Chest X-ray:
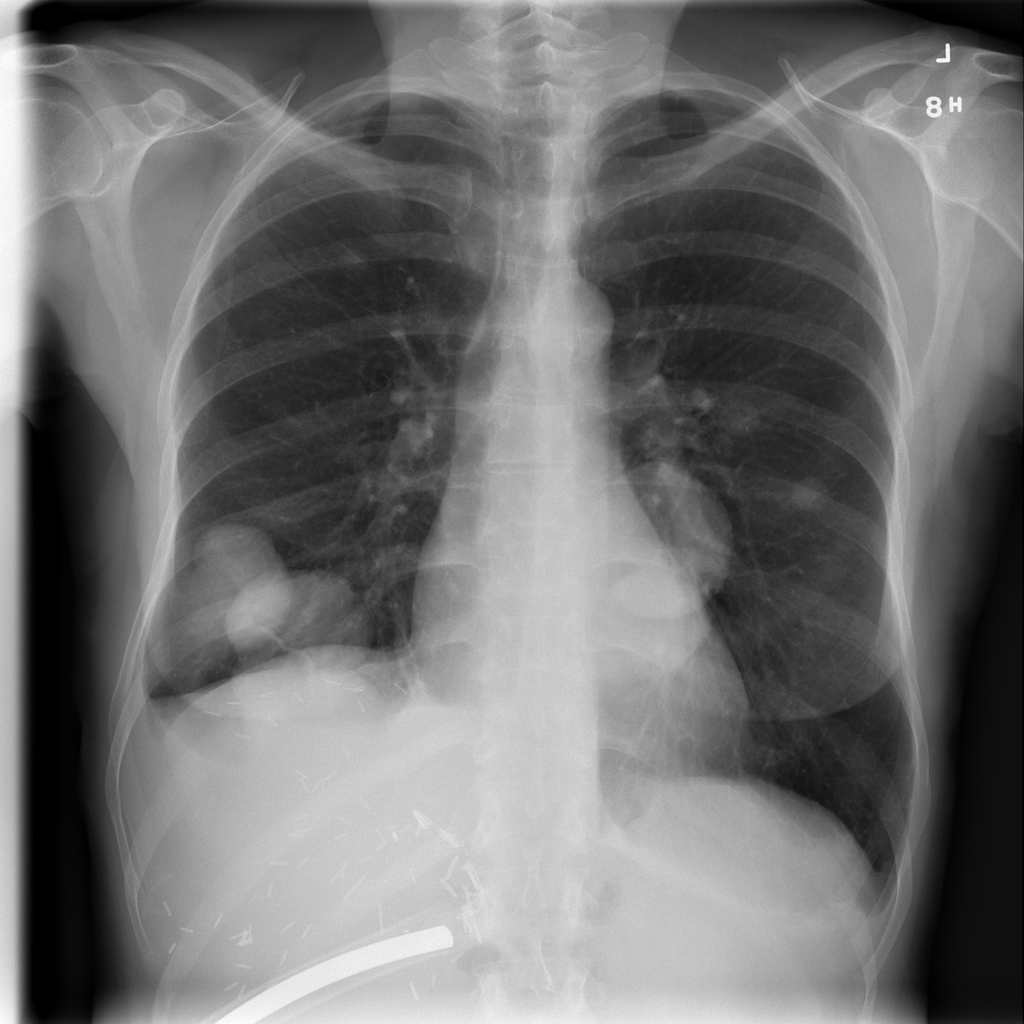
Findings: Nodule, Pleural Thickening
No abnormal finding: no